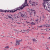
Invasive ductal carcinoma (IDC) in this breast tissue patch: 1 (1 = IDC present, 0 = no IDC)